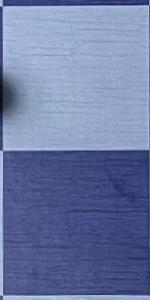
Label: Empty